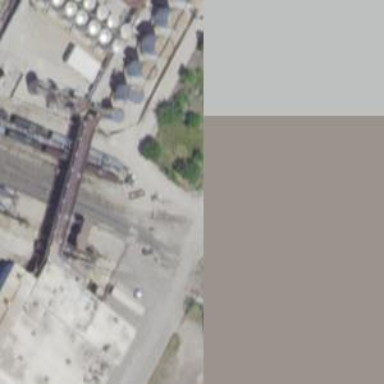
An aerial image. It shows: Rail spur service.